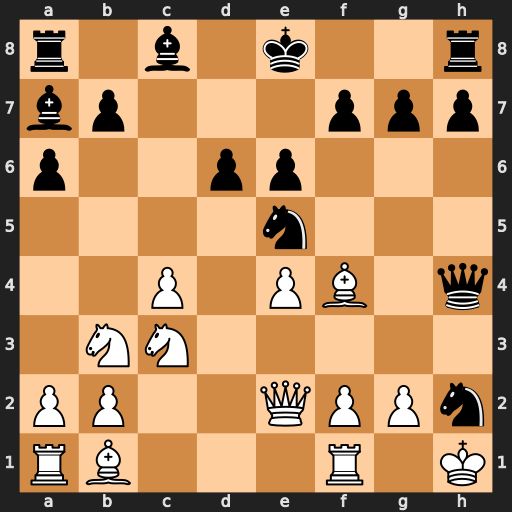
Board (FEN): r1b1k2r/bp3ppp/p2pp3/4n3/2P1PB1q/1NN5/PP2QPPn/RB3R1K
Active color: w
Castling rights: kq
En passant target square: -
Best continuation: Bg3 Qxg3 fxg3 Nxf1 Qxf1